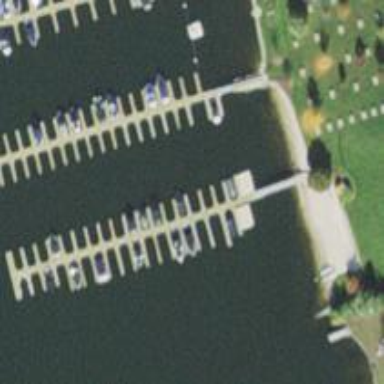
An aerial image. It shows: Man-made pier.